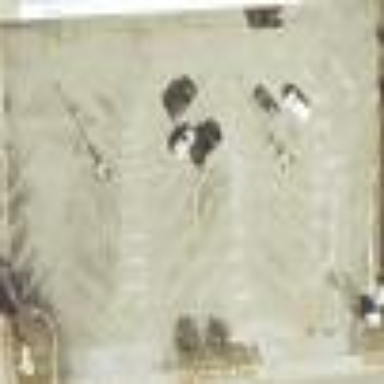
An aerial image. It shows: Parking area.